Field crop: maize
Growth stage: 1
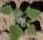
Species: chenopodium